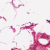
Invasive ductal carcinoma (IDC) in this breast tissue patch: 0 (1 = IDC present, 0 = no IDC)